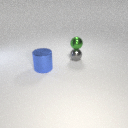
small gray metal sphere below small green metal sphere